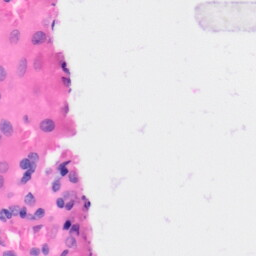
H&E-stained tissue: Kidney